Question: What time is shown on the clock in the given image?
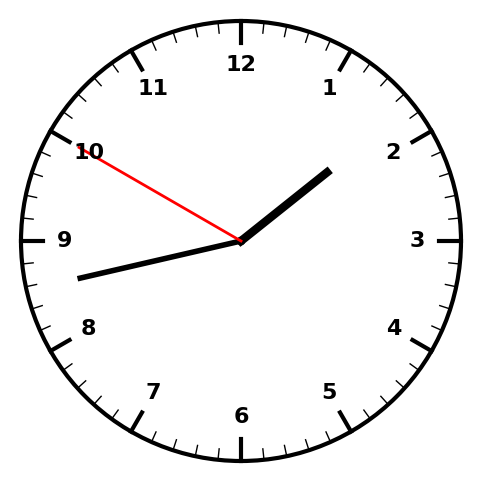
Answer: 01:42:50